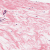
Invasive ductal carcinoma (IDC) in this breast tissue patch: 0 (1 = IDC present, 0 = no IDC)